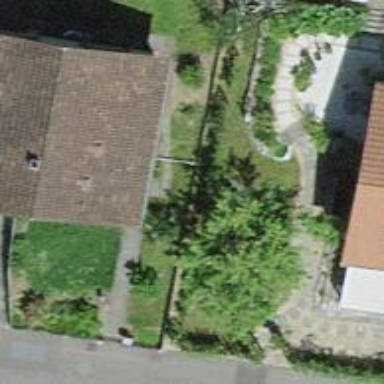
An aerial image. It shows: Deciduous broadleaved tree in garden.